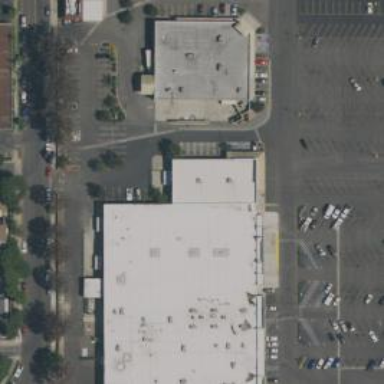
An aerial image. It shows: Supermarket.